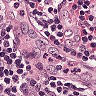
Metastatic tissue present: no